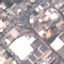
Land use / land cover class: Industrial